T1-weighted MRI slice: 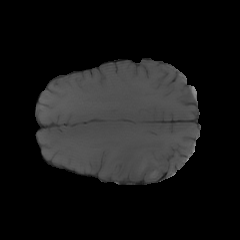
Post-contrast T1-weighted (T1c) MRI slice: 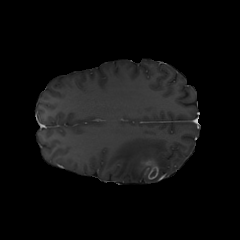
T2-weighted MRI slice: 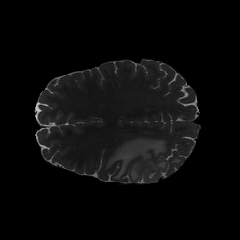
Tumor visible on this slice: yes